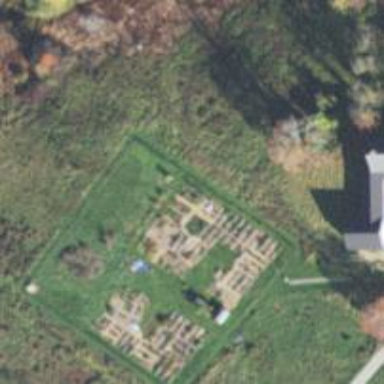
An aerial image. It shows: Community garden filled with leisure land.